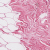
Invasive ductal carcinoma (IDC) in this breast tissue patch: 0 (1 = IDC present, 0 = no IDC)